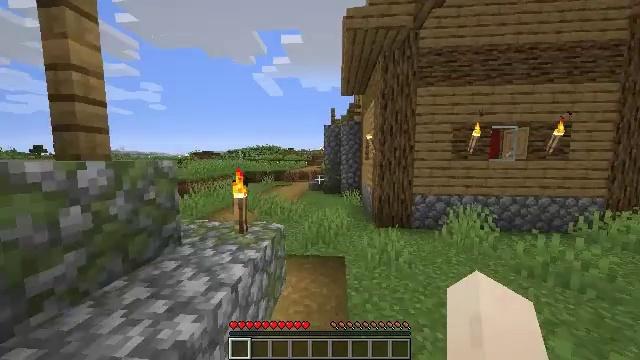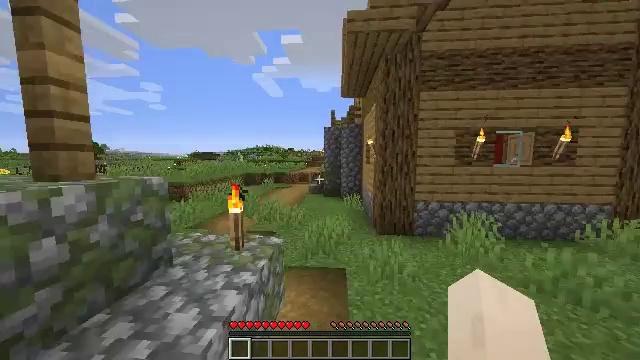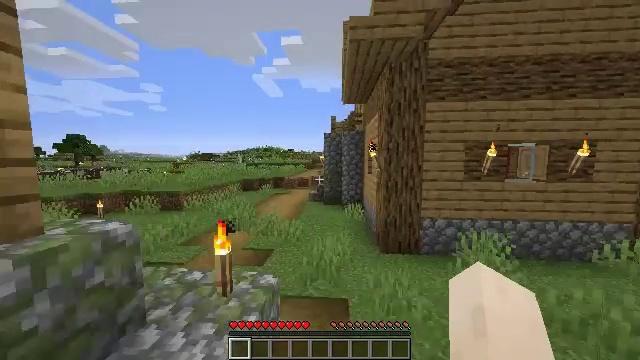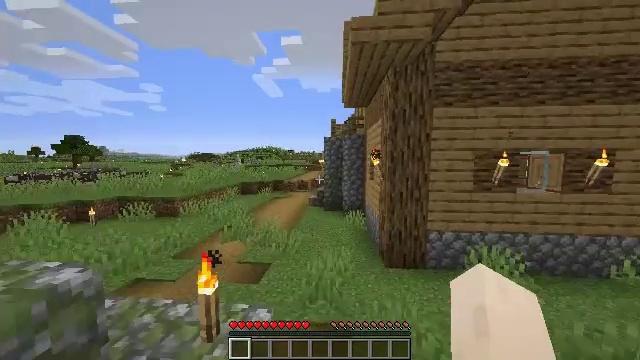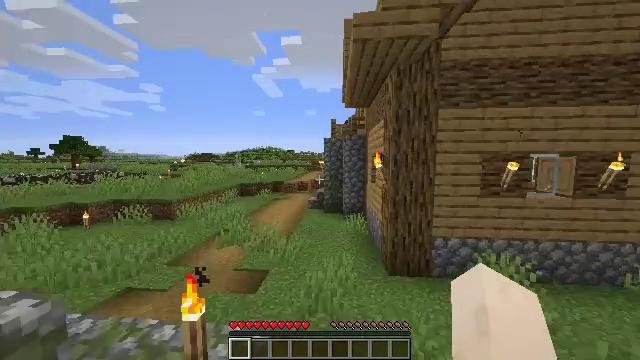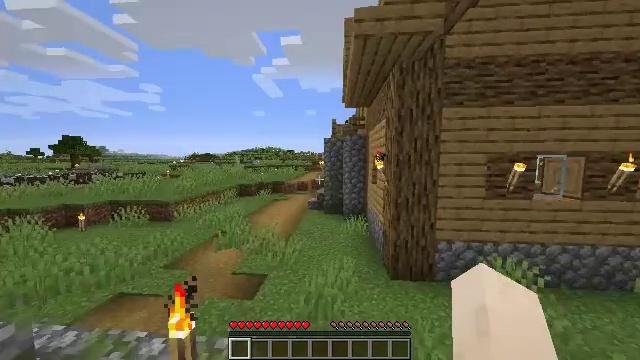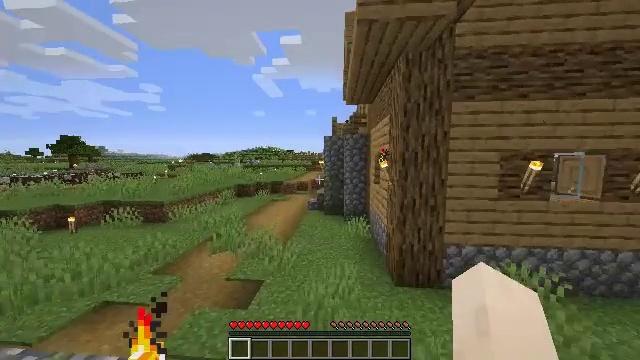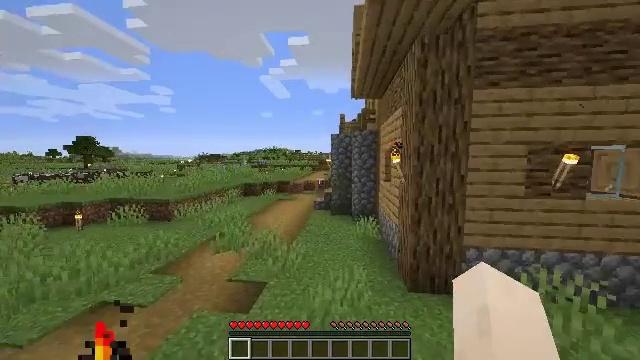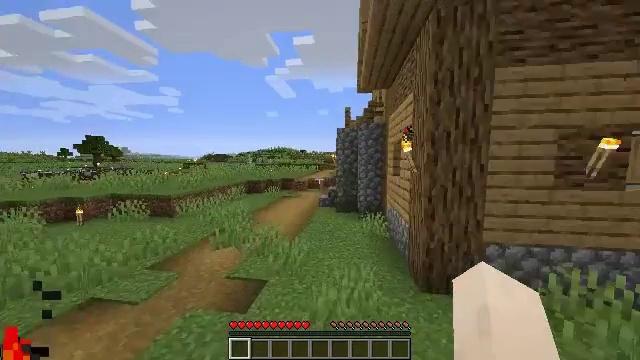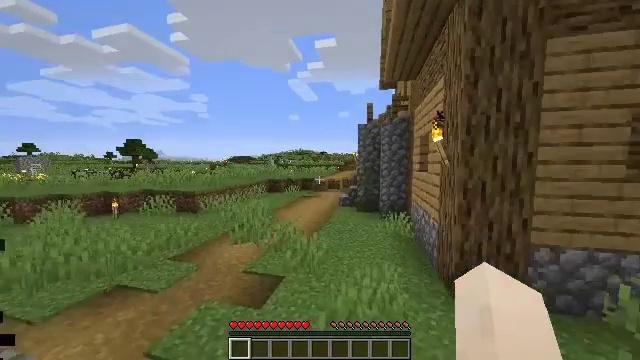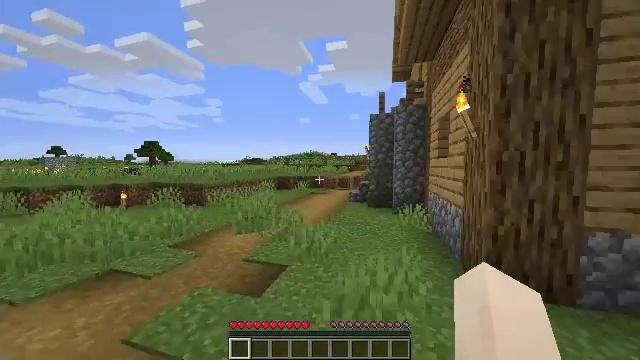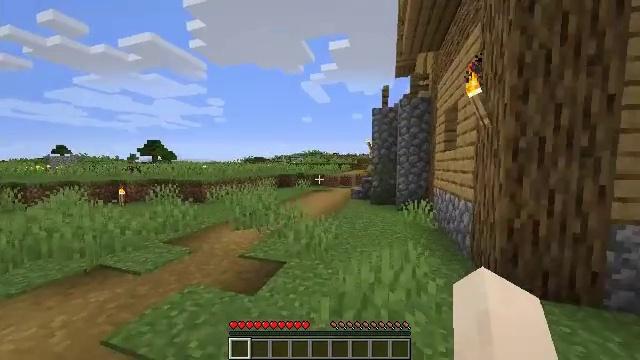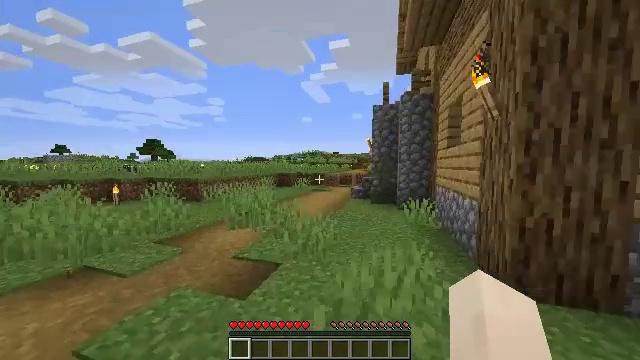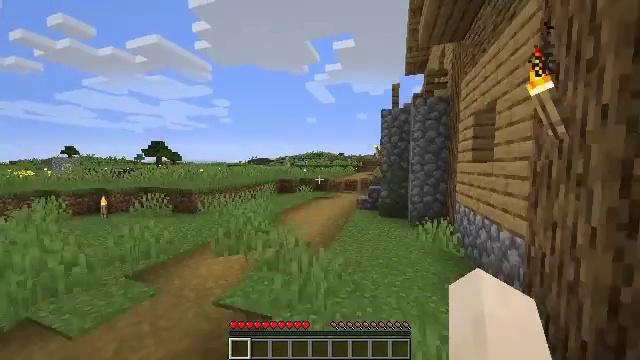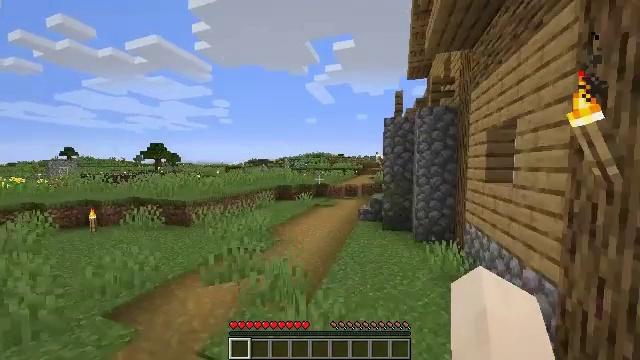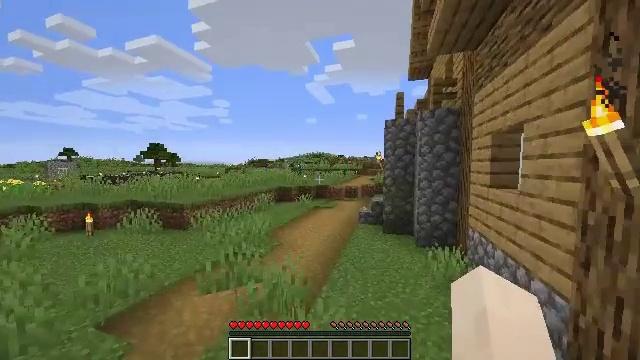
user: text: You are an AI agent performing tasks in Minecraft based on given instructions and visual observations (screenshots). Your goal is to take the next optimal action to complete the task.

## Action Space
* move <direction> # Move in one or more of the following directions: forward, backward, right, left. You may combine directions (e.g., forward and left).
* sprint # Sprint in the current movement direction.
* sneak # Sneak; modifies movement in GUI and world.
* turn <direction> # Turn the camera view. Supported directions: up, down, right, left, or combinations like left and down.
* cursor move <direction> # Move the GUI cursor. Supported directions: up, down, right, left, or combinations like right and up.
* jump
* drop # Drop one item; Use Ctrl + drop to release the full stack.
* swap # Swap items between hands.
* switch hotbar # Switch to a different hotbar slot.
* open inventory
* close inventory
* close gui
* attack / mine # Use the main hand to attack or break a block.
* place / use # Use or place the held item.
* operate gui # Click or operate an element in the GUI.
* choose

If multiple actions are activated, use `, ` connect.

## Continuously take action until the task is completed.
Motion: motion action
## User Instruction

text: Gather red wool by attacking it.
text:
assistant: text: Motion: move forward, jump
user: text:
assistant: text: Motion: move forward, jump
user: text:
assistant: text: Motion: move forward, jump
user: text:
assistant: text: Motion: move forward
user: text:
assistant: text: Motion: move forward
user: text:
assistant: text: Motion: move forward
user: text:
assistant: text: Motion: move forward, turn left
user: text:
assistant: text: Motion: move forward, turn left
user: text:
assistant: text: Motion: move forward, turn left
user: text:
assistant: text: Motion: move forward, turn left
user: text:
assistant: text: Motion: move forward
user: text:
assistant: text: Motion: move forward
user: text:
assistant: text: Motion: move forward, turn left, jump
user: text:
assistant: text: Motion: move forward, jump
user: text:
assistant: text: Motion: move forward, jump
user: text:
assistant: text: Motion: move forward, jump
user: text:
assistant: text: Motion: move forward
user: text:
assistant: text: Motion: move forward
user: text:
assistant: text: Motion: move forward
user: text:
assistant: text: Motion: move forward
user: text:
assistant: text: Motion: move forward
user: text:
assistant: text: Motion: move forward, turn right
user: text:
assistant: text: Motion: move forward, turn right and up
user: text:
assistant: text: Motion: move forward, turn right
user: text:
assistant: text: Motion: move forward
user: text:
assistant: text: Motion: move forward
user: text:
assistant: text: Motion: move forward
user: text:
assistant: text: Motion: move forward
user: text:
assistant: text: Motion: move forward
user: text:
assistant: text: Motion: move forward, turn right